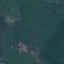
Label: Pasture